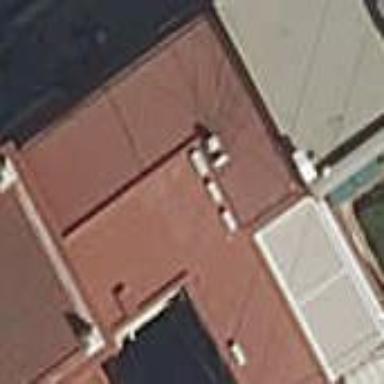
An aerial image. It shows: Part of building.